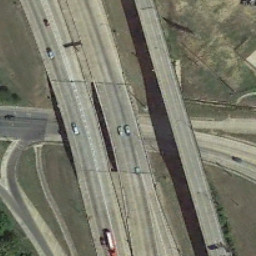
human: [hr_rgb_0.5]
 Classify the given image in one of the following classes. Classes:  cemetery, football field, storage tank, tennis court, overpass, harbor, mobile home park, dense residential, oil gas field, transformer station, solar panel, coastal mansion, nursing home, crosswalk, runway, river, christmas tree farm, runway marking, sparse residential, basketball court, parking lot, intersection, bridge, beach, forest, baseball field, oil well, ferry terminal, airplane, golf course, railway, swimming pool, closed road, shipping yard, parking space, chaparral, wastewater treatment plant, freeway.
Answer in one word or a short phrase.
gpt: overpass